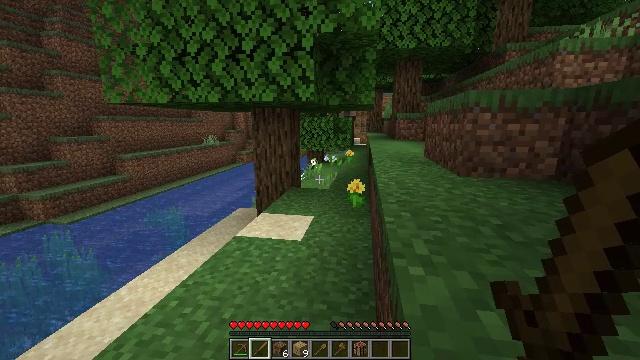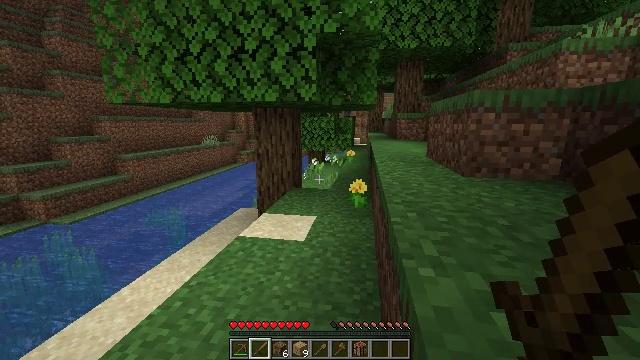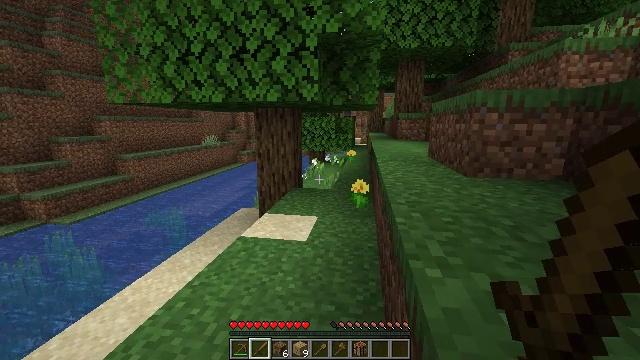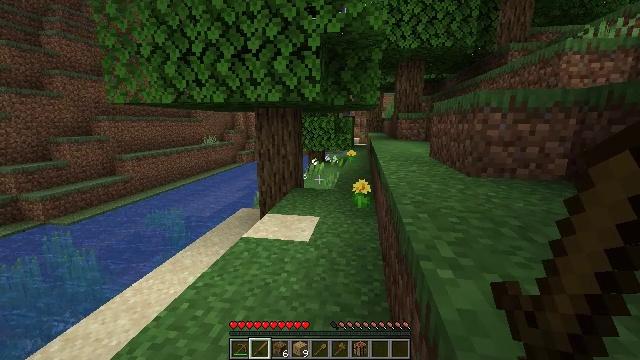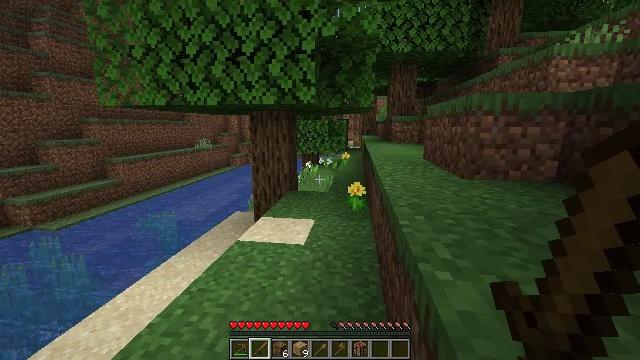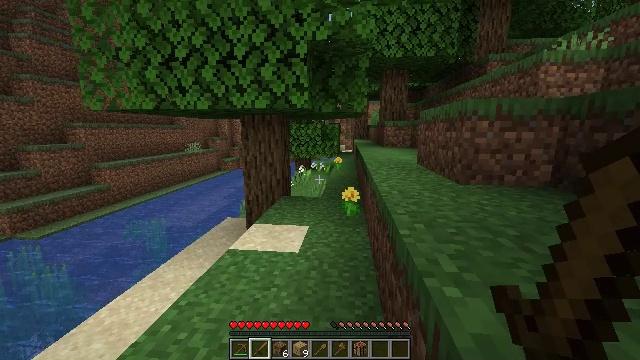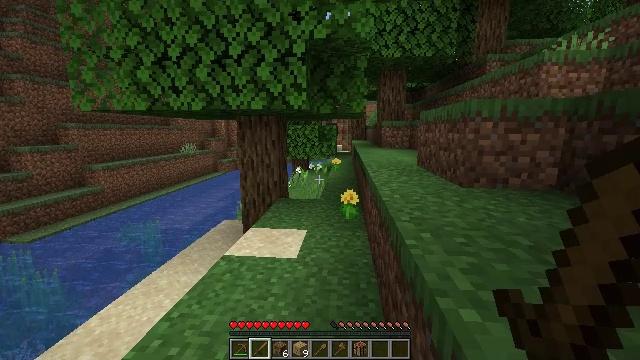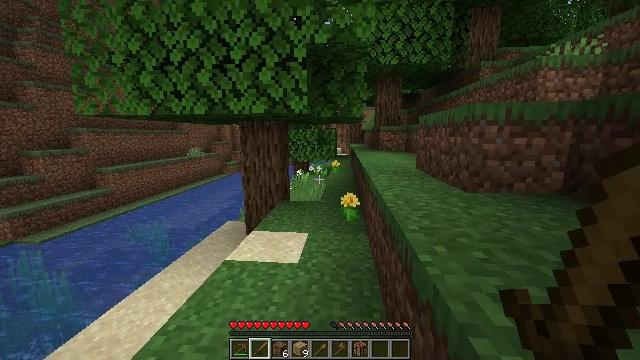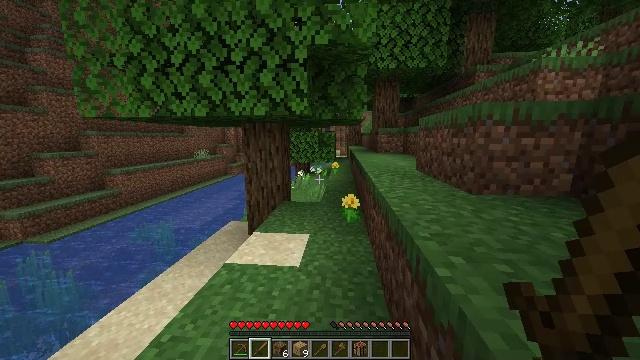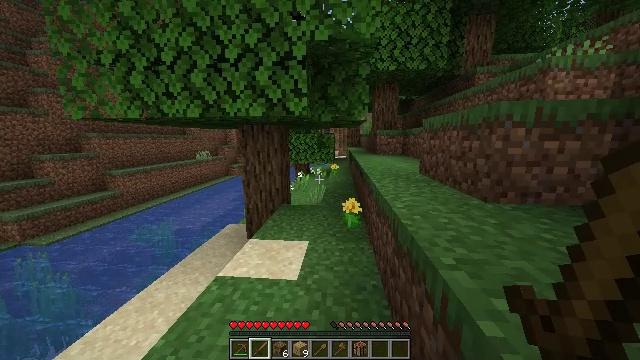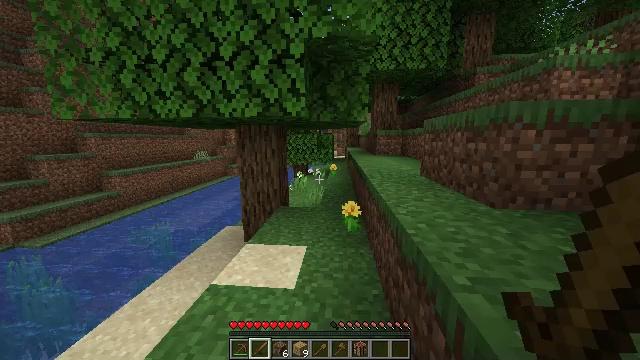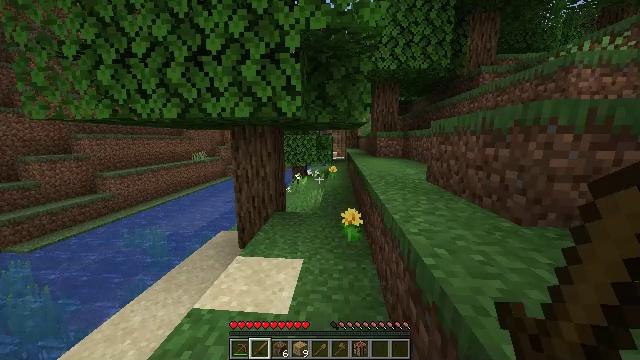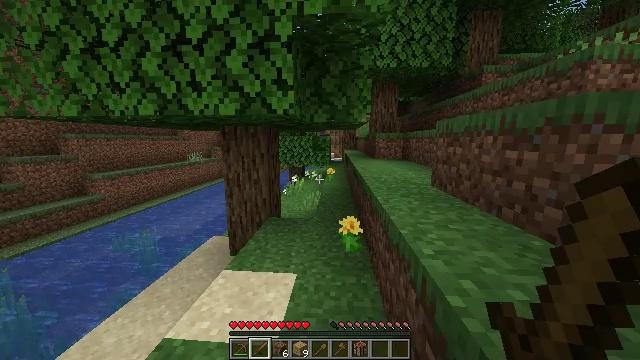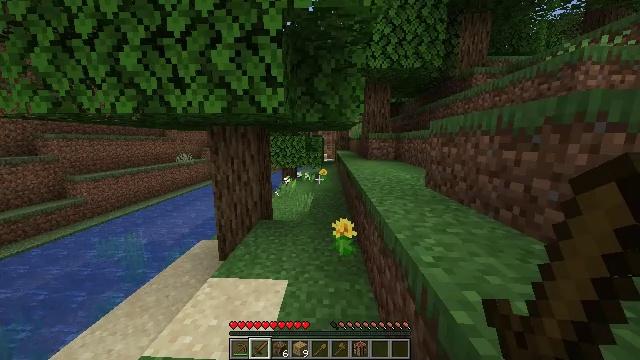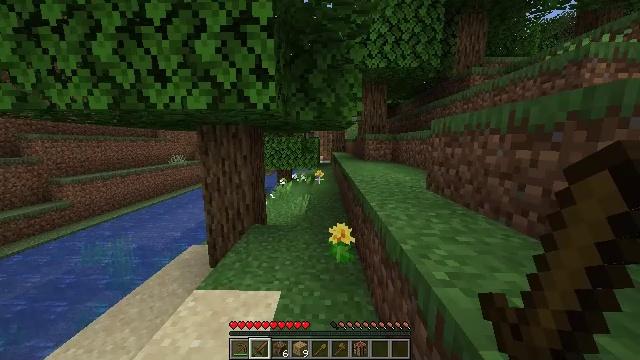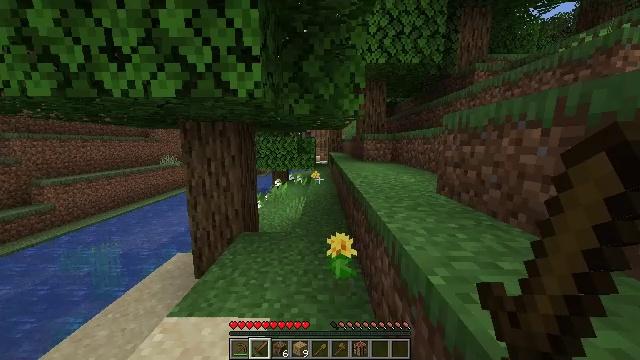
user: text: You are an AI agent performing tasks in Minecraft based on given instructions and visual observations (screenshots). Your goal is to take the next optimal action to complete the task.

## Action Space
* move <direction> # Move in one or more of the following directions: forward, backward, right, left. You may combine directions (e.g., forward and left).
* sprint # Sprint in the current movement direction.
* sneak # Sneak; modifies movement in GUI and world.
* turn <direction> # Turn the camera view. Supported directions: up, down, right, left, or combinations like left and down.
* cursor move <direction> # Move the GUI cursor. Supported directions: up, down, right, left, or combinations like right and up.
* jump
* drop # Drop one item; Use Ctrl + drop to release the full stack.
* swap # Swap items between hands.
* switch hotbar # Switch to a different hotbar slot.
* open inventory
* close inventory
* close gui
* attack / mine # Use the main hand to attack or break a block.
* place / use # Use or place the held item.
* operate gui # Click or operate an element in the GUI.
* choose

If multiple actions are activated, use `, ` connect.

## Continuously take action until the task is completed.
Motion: motion action
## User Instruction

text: Collect dirt by holding left button.
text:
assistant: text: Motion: move forward, sprint
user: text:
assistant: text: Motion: move forward, sprint
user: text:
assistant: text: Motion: move forward, sprint
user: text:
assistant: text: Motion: move forward, sprint, turn right
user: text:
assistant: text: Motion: move forward, sprint, turn right
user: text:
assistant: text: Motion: move forward, sprint
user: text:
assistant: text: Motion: move forward, sprint
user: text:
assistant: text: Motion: move forward, sprint
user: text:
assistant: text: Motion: move forward, sprint
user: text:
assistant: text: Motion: move forward, sprint
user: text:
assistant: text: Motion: move forward, sprint
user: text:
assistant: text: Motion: move forward, sprint
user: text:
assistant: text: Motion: move forward, sprint, turn right
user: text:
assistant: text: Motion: move forward, sprint, turn right
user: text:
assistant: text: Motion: move forward, sprint
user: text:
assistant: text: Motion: move forward, sprint
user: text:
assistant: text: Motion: move forward, sprint
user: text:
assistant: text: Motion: move forward, sprint
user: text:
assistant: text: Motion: move forward, sprint
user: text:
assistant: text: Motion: move forward, sprint
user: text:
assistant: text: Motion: move forward, sprint
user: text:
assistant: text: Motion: move forward, sprint
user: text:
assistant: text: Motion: move forward, sprint
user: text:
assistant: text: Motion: move forward, sprint
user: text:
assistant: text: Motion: move forward, sprint
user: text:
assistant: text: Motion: move forward, sprint
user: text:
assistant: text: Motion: move forward, sprint
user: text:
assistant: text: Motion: move forward, sprint
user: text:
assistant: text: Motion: move forward, sprint
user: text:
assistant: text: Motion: move forward, sprint